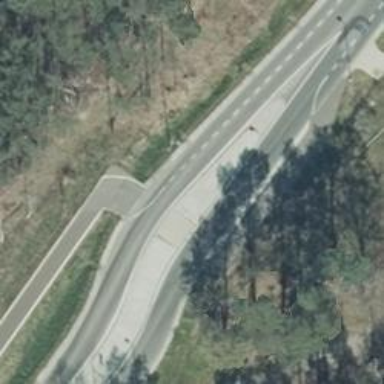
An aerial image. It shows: Secondary road with asphalt surface and designated cycle lane.